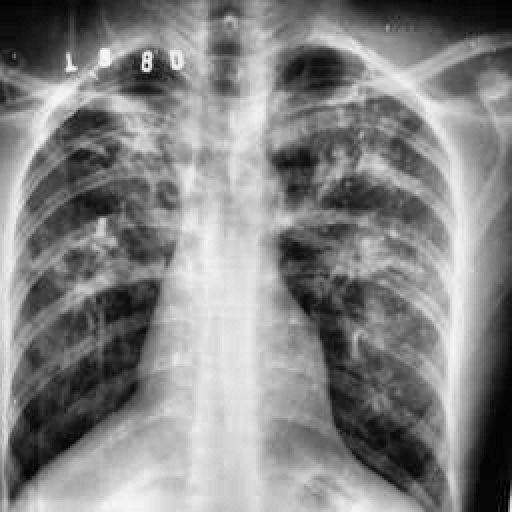
Finding: TUBERCULOSIS